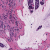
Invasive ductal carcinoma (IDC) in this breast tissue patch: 0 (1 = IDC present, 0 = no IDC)